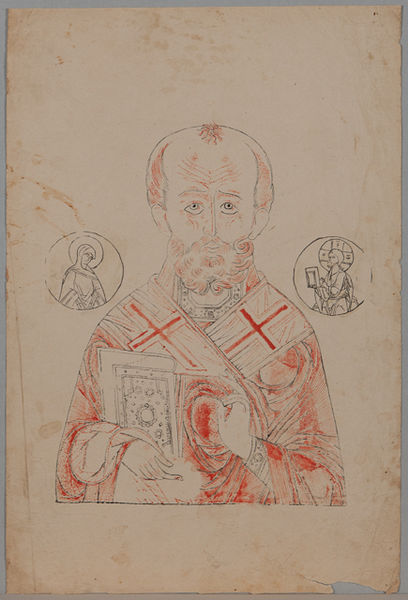
Titel: Saint Nicholas with Christ and Theotokos from an Icon Pattern Book
Standort: Amherst (Massachusetts, USA)
Institution: Mead Art Museum, Amherst College
Schlagwörter: church, pope, priest, red, religious, robes, arm, black, hair, nose, old, portrait, robe, three, woman, gown, two, brown, hand, sad, heaven, man, head, orange, eyes, light, drawing, mouth, wrinkles, line, sketch, beard, saint, cross, ancient, jesus, symmetry, bald, balding, ears, monk, pencil, medieval, religion, circle, circles, eye, finger, god, book, christ, crucifix, peace, eyebrows, christian, maria, joseph, mary, christianity, saints, bible, forehead, standing, bold, europe, manuscript, halo, frown, catholic, crosses, heart, virgin mary, symbolic, brows, vestments, religous, line drawing, pencil drawing, bishop, devout, smaller figures